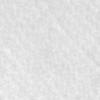
Label: no_change